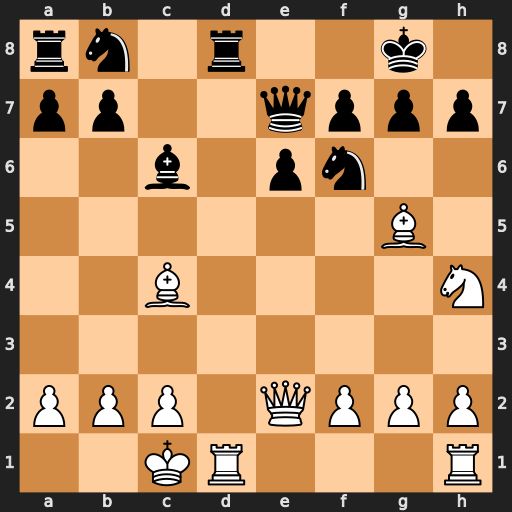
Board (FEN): rn1r2k1/pp2qppp/2b1pn2/6B1/2B4N/8/PPP1QPPP/2KR3R
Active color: w
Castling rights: -
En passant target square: -
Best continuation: Nf5 Rxd1+ Rxd1